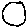
Label: circle